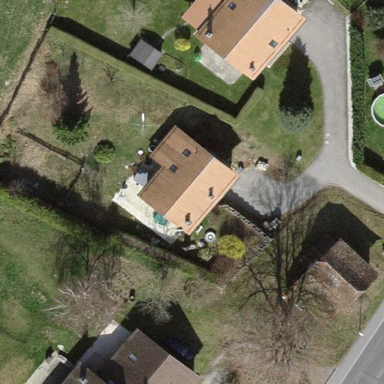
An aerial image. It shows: Simple house.